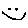
Label: smiley face